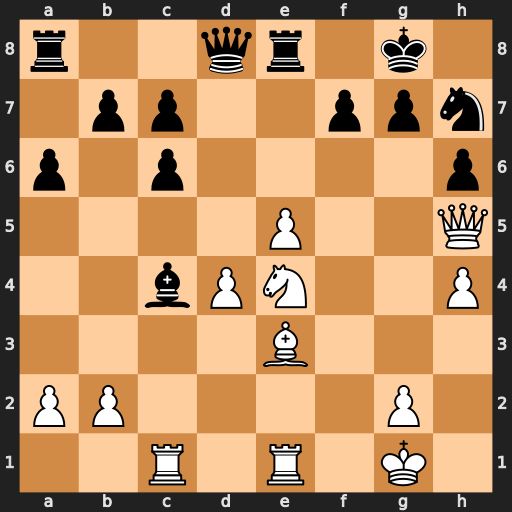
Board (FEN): r2qr1k1/1pp2ppn/p1p4p/4P2Q/2bPN2P/4B3/PP4P1/2R1R1K1
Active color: w
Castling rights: -
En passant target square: -
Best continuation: Rxc4 Qd5 Nd2